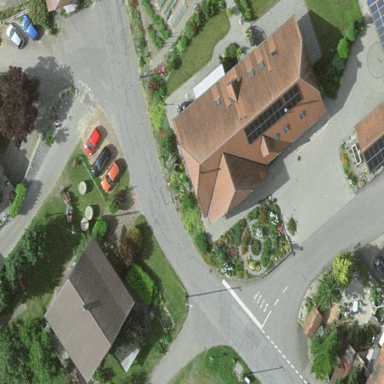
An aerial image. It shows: Residential building.